Question: I need to show the sum of a column, like:

How can I create a sum of the "LQ's", for exemple:
'0+0+38+1010+216+664'
My code:
'''
select pla.DSC_ACO,
sum(case when res.cod_ordem_producao like 'LQX%' then 1 else 0 end) as lqx,
sum(case when res.cod_ordem_producao like 'LQP%' then 1 else 0 end) as lqp,
sum(case when res.cod_ordem_producao like 'LQT%' then 1 else 0 end) as LQT,
sum(case when res.cod_ordem_producao like 'LQRT%' then 1 else 0 end) as lqrt,
sum(case when res.cod_ordem_producao like 'LQRZ%' then 1 else 0 end) as lqrz,
sum(case when res.cod_ordem_producao like 'LQZ%' then 1 else 0 end) as LQZ,
sum(case when res.cod_ordem_producao like 'LQRW%' then 1 else 0 end) as lqrw,
sum(case when res.cod_ordem_producao like 'LQW%' then 1 else 0 end) as LQW,
sum(case when res.cod_ordem_producao like 'LQ%' then 1 else 0 end) as Lq,
sum(case when res.cod_ordem_producao like 'LQR%' then 1 else 0 end) as LQR
from QT_QTS.RES_TUBO_REVENIMENTO2 res, QT_QTS.PLA_ORDEM_PRODUCAO pla
where res.COD_ORDEM_PRODUCAO = pla.COD_ORDEM_PRODUCAO
and res.DTH_CRIACAO_REG >= :dthini
and res.DTH_CRIACAO_REG <=:dthfim
group by pla.DSC_ACO
'''
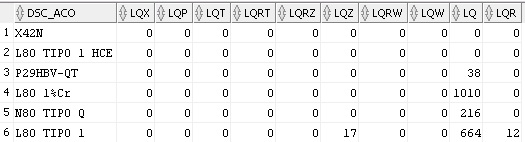
Answer: I hope it works :)
'''
select pla.DSC_ACO,
sum(case when res.cod_ordem_producao like 'LQX%' then 1 else 0 end) as lqx,
sum(case when res.cod_ordem_producao like 'LQP%' then 1 else 0 end) as lqp,
sum(case when res.cod_ordem_producao like 'LQT%' then 1 else 0 end) as LQT,
sum(case when res.cod_ordem_producao like 'LQRT%' then 1 else 0 end) as lqrt,
sum(case when res.cod_ordem_producao like 'LQRZ%' then 1 else 0 end) as lqrz,
sum(case when res.cod_ordem_producao like 'LQZ%' then 1 else 0 end) as LQZ,
sum(case when res.cod_ordem_producao like 'LQRW%' then 1 else 0 end) as lqrw,
sum(case when res.cod_ordem_producao like 'LQW%' then 1 else 0 end) as LQW,
sum(case when res.cod_ordem_producao like 'LQ%' then 1 else 0 end) as Lq,
sum(case when res.cod_ordem_producao like 'LQR%' then 1 else 0 end) as LQR
from QT_QTS.RES_TUBO_REVENIMENTO2 res, QT_QTS.PLA_ORDEM_PRODUCAO pla
where res.COD_ORDEM_PRODUCAO = pla.COD_ORDEM_PRODUCAO
and res.DTH_CRIACAO_REG >= :dthini
and res.DTH_CRIACAO_REG <=:dthfim
group by pla.DSC_ACO
UNION ALL
SELECT
'TOTAL' DSC,
SUM(lqx),
SUM(lqp),
SUM(LQT),
SUM(lqrt),
SUM(qrz),
SUM(LQZ),
SUM(lqrw),
SUM(LQW),
SUM(Lq),
SUM(LQR)
FROM (select pla.DSC_ACO,
sum(case when res.cod_ordem_producao like 'LQX%' then 1 else 0 end) as lqx,
sum(case when res.cod_ordem_producao like 'LQP%' then 1 else 0 end) as lqp,
sum(case when res.cod_ordem_producao like 'LQT%' then 1 else 0 end) as LQT,
sum(case when res.cod_ordem_producao like 'LQRT%' then 1 else 0 end) as lqrt,
sum(case when res.cod_ordem_producao like 'LQRZ%' then 1 else 0 end) as lqrz,
sum(case when res.cod_ordem_producao like 'LQZ%' then 1 else 0 end) as LQZ,
sum(case when res.cod_ordem_producao like 'LQRW%' then 1 else 0 end) as lqrw,
sum(case when res.cod_ordem_producao like 'LQW%' then 1 else 0 end) as LQW,
sum(case when res.cod_ordem_producao like 'LQ%' then 1 else 0 end) as Lq,
sum(case when res.cod_ordem_producao like 'LQR%' then 1 else 0 end) as LQR
from QT_QTS.RES_TUBO_REVENIMENTO2 res, QT_QTS.PLA_ORDEM_PRODUCAO pla
where res.COD_ORDEM_PRODUCAO = pla.COD_ORDEM_PRODUCAO
and res.DTH_CRIACAO_REG >= :dthini
and res.DTH_CRIACAO_REG <=:dthfim
group by pla.DSC_ACO)
'''